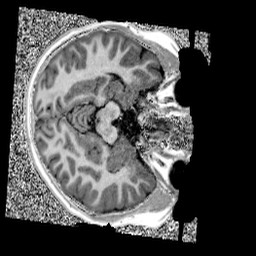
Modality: UNIT1
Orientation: axial
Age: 12
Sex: male
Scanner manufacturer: siemens
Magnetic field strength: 3 T
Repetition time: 4 s
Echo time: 0.00299 s